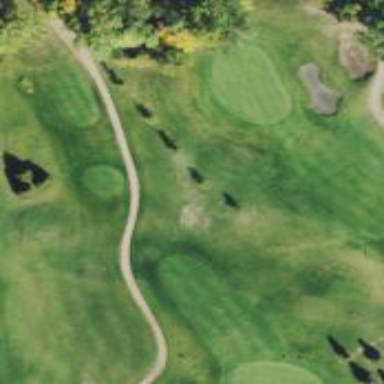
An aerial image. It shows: Area of rough grass used for golf.